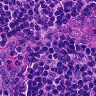
Metastatic tissue present: no